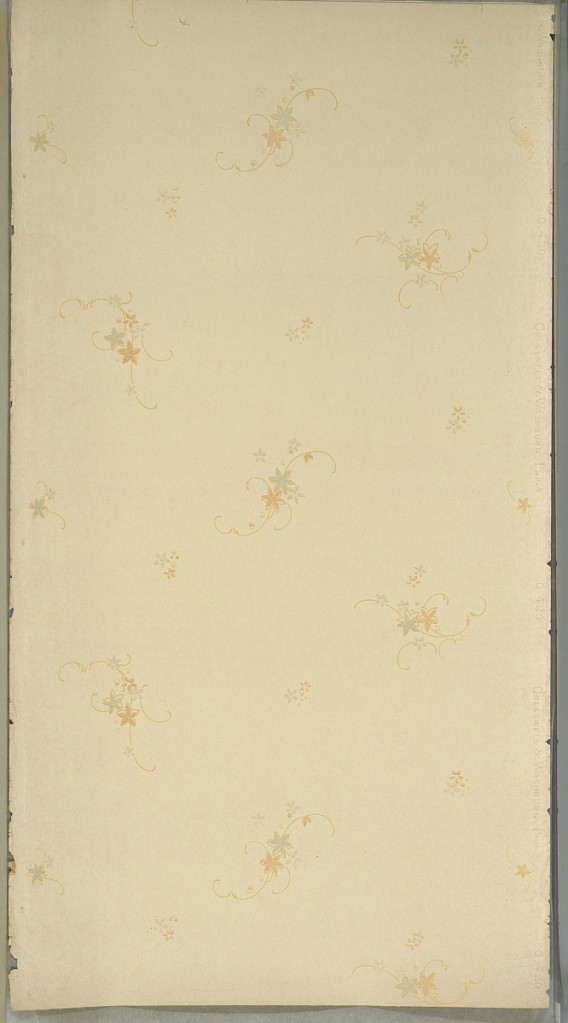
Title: Ceiling paper
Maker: Cresswell & Washburn Ltd, Philadelphia, Pennsylvania, 1880 - 1900
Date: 1905–1915
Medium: Machine-printed paper, liquid mica
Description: Alternating large and small bouquets of simplified flowers with vining scrolls. Cream ground. Printed in orange, white mica, light blue mica, and pink mica.
Printed in selvedge: "Cresswell & Washburn. Phila. 0.420"